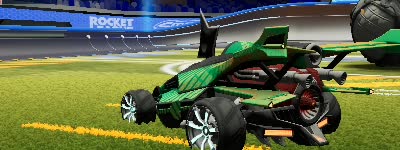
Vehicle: aftershock